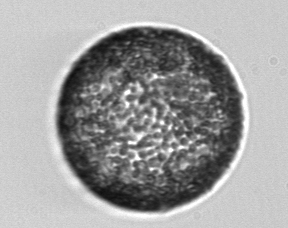
Label: Coscinodiscus